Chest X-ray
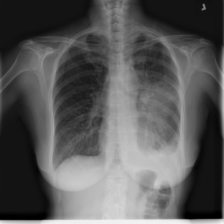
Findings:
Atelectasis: negative
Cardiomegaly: negative
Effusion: negative
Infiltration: negative
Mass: negative
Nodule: negative
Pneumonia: negative
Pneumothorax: negative
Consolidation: negative
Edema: negative
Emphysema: negative
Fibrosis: negative
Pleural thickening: negative
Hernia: negative